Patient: sex M, age 55
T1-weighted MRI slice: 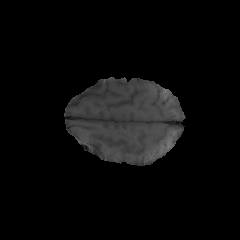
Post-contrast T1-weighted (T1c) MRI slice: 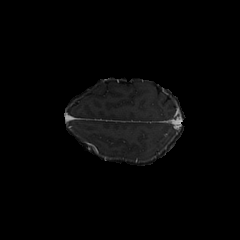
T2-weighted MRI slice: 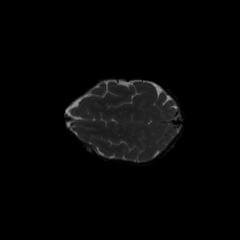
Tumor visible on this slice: no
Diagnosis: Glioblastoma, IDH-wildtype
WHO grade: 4